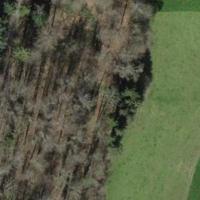
EUNIS habitat code: 44
Species observed at this site:
Circaea lutetiana